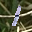
Label: 1